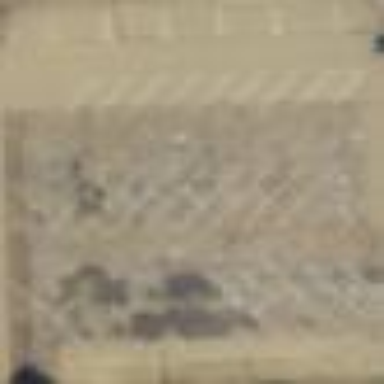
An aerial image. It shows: Parking area.